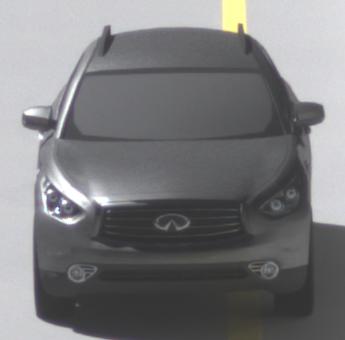
Make: Infiniti
Model: FX 37
Detailed model: FX (S51)
Model produced from: 2012/07
Model produced until: 2013/10
Doors: 5
Color: gray
Road condition: dry road
Daytime: midday
Contrast: high contrast